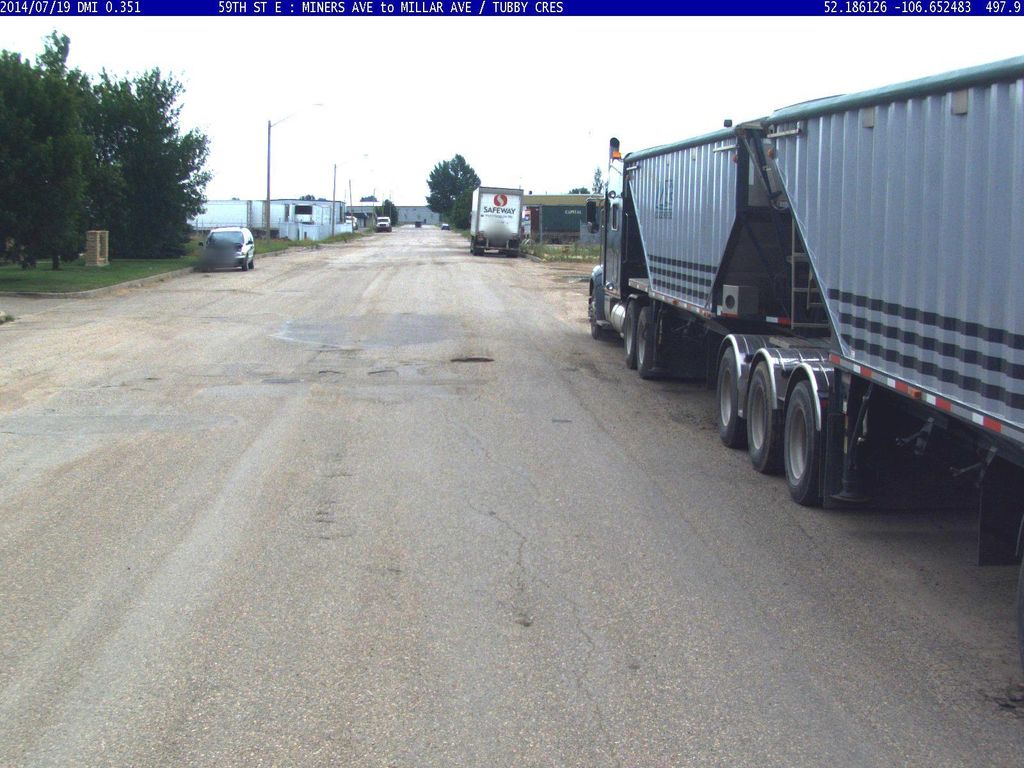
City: saskatoon